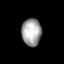
Tissue: lung
Cell type: Endothelial cells
Senescence score: 0.6226
Nuclear area (px): 531
Mean DAPI intensity: 162.881